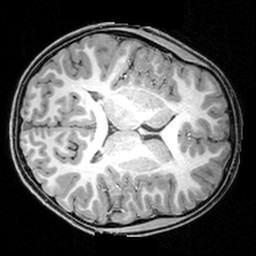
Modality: T1w
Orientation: axial
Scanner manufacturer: siemens
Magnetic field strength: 3 T
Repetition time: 1.9 s
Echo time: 0.00397 s